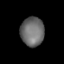
Tissue: lung
Cell type: Others
Senescence score: 0.2183
Nuclear area (px): 672
Mean DAPI intensity: 107.539